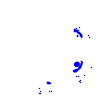
Particle: electron